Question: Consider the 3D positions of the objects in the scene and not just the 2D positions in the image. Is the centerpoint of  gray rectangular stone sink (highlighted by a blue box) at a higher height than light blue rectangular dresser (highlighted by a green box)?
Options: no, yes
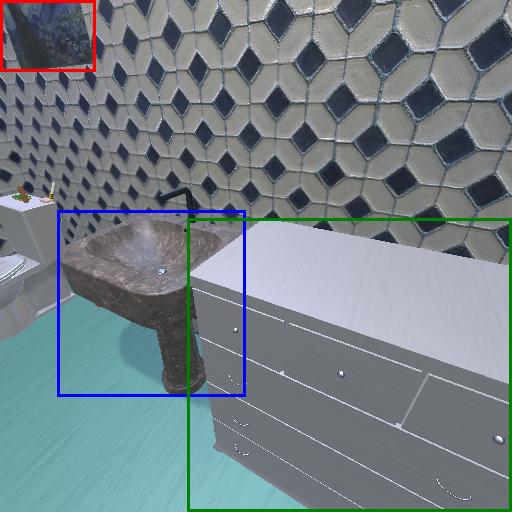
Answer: no